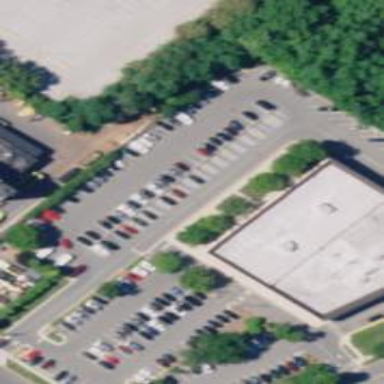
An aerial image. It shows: Parking space.